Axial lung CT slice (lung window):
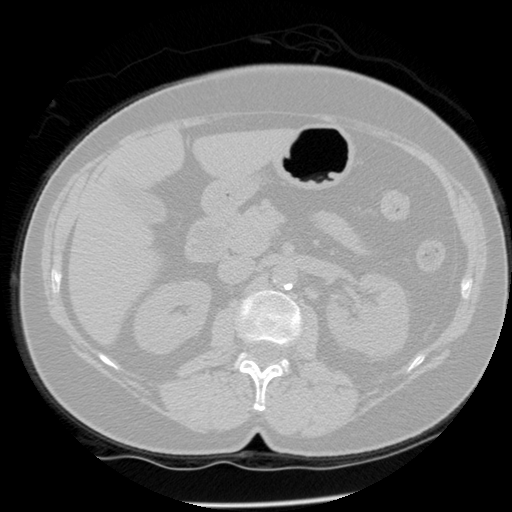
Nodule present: no